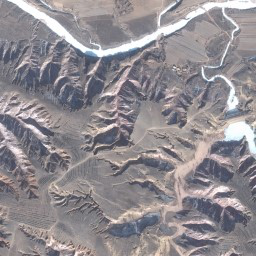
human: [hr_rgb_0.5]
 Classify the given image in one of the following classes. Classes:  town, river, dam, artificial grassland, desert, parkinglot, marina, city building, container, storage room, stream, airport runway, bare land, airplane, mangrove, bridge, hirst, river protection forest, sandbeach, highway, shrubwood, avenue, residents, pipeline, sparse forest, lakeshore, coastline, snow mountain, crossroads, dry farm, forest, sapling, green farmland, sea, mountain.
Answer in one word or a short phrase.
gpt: mountain